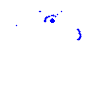
Particle: pion